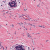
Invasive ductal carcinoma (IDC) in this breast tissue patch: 0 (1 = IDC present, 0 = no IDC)